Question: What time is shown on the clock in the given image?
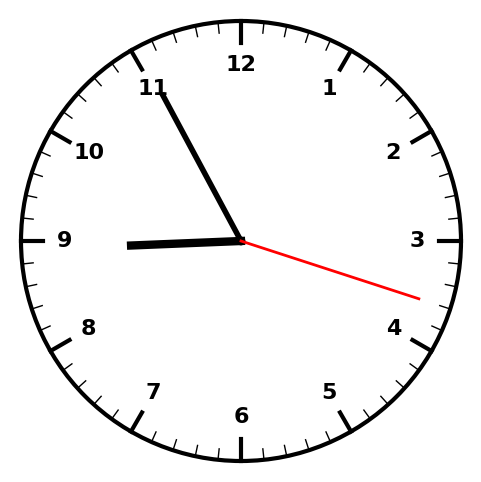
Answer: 08:55:18